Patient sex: M
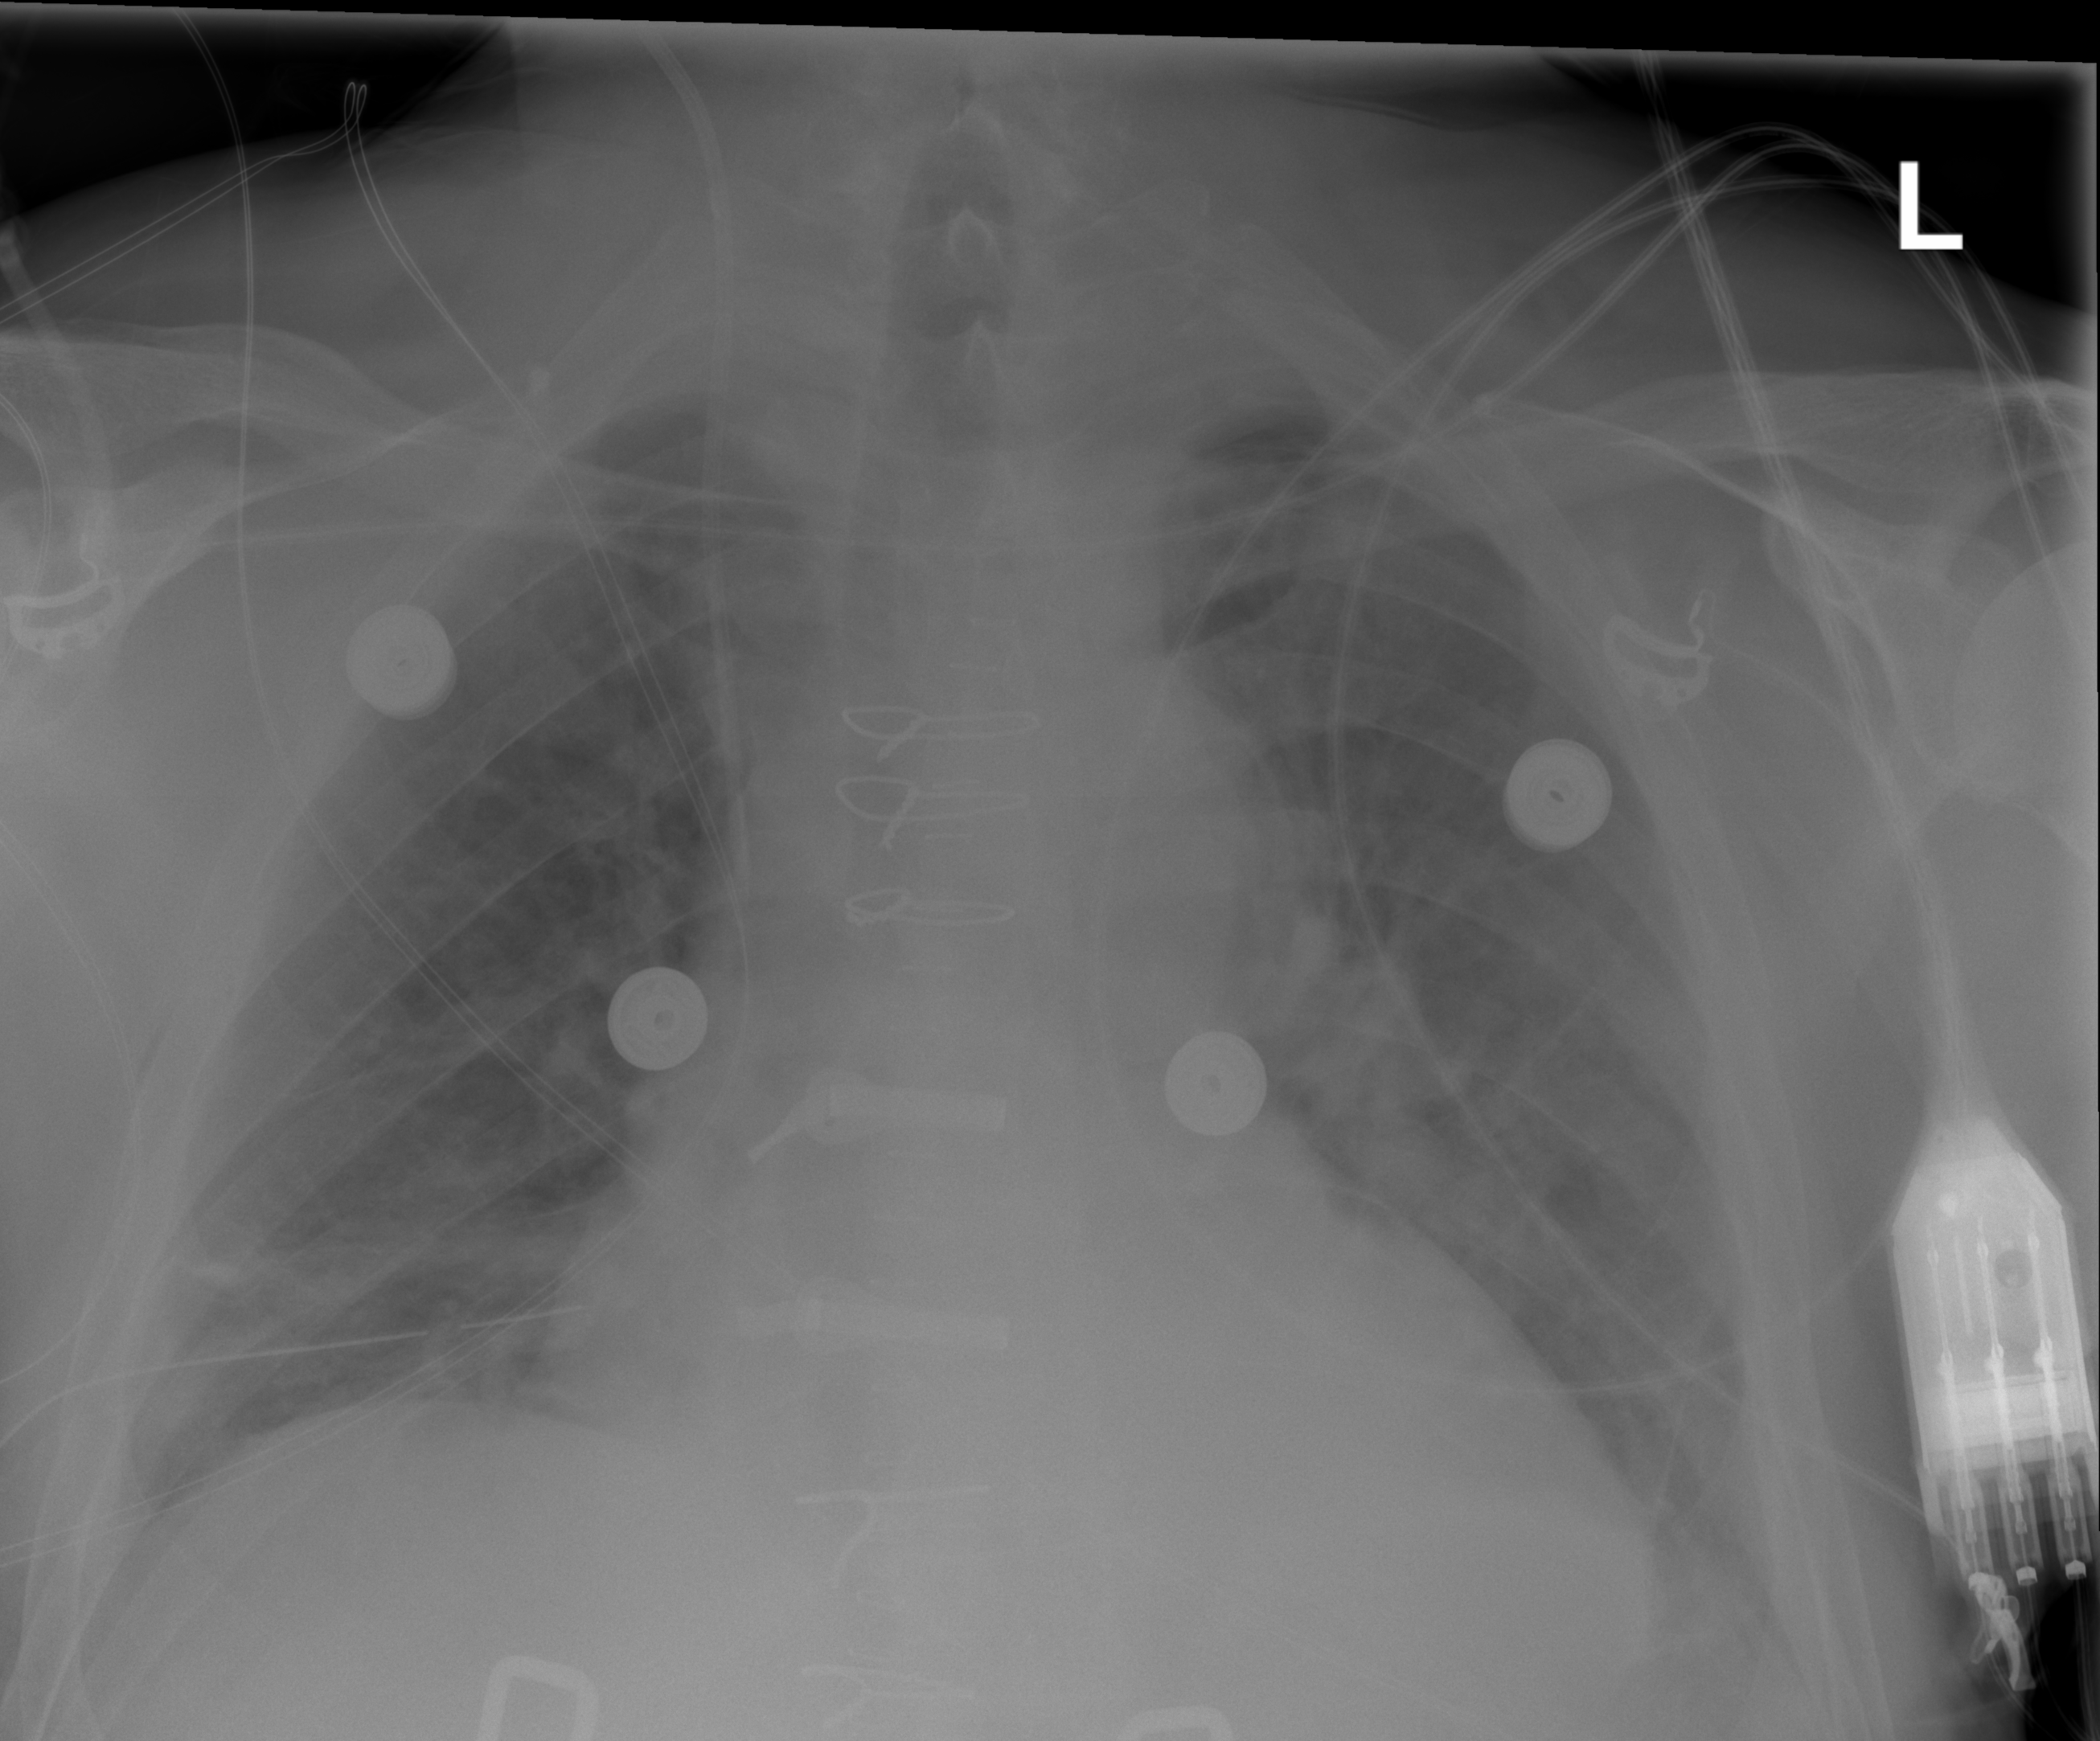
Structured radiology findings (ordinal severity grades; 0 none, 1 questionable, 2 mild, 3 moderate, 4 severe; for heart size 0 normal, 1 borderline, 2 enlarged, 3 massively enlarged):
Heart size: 2
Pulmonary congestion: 2
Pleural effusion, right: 1
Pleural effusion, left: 2
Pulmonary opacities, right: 1
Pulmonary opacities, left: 0
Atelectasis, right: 2
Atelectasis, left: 1